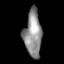
Tissue: lung
Cell type: Epithelial cells
Senescence score: 0.1772
Nuclear area (px): 794
Mean DAPI intensity: 141.55